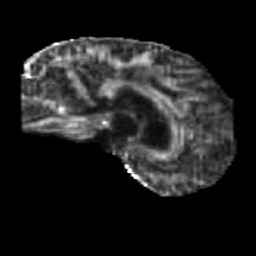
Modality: FA
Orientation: sagittal
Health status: ill
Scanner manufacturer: siemens
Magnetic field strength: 3 T
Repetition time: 6.7 s
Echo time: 0.1 s